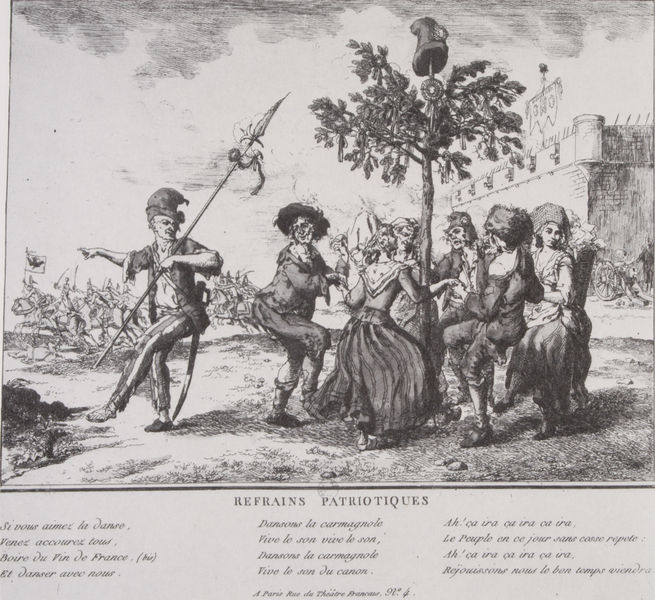
Titel: Die Sansculotten tanzen die Carmagnole, während die österreichischen Husaren vor den französischen Kanonen fliehen
Standort: Paris
Institution: Bibliothèque Nationale.
Schlagwörter: baum, blätter, hand, himmel, kampf, laub, mann, weiß, wolken, frauen, menschen, äste, finger, frankreich, frau, frisuren, grau, hut, männer, schwarz, gras, rasen, tuch, weg, wiese, fest, rock, tanz, hose, jacke, kappe, mütze, kleidung, rahmen, tod, zerrissen, erde, stamm, zweige, gehen, boden, haare, personen, gesang, tanzen, kinder, kreis, pferd, pferde, reiter, turm, bewölkt, reiten, holzschnitt, schrift, röcke, fahne, flagge, dorf, mauer, grafik, graphik, spalten, französisch, krieg, schlacht, lanze, soldaten, karikatur, gestreift, streifen, ellenbogen, zeigen, freude, frühling, zinnen, lachen, stümpfe, kanone, narr, spott, burg, festung, druck, druckgraphik, druckgrafik, radierung, stich, seite, karrikatur, kritik, politik, revolution, satire, schwarzweiß, säbel, text, waffen, zeitung, waffe, degen, hauben, schuh, armee, heer, singen, mauern, kavallerie, krankheit, mittelalter, krieger, hellebarde, zipfelmütze, kanonen, kniebundhose, speer, deuten, reigen, narrenkappe, strophen, verse, französische revolution, jakobiner, flugblatt, harlekin, lied, maibaum, standarte, zinne, patriotismus, rundturm, linde, spieß, bastille, freiheitsbaum, kurze hose, hohn, französische revolutin, jakobinermütze, lange hose, bollwerk, ringelreihe, an den händen fassen, baurg, bein fuss, herum tanzen, jajobiner, kasperl, kasperö, refrains patriotiques, rund um den baum, um den baum herum, patriotique, refrain, refrains